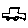
Label: car